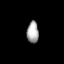
Tissue: lung
Cell type: Myeloid cells
Senescence score: 0.5474
Nuclear area (px): 250
Mean DAPI intensity: 166.76